Interaction volume radius: 10 \u00c5
Interaction volume height: 40 \u00c5
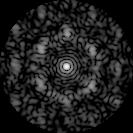
Disorder parameter: 0.707